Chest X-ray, PA view. Patient: 33 years old, sex F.
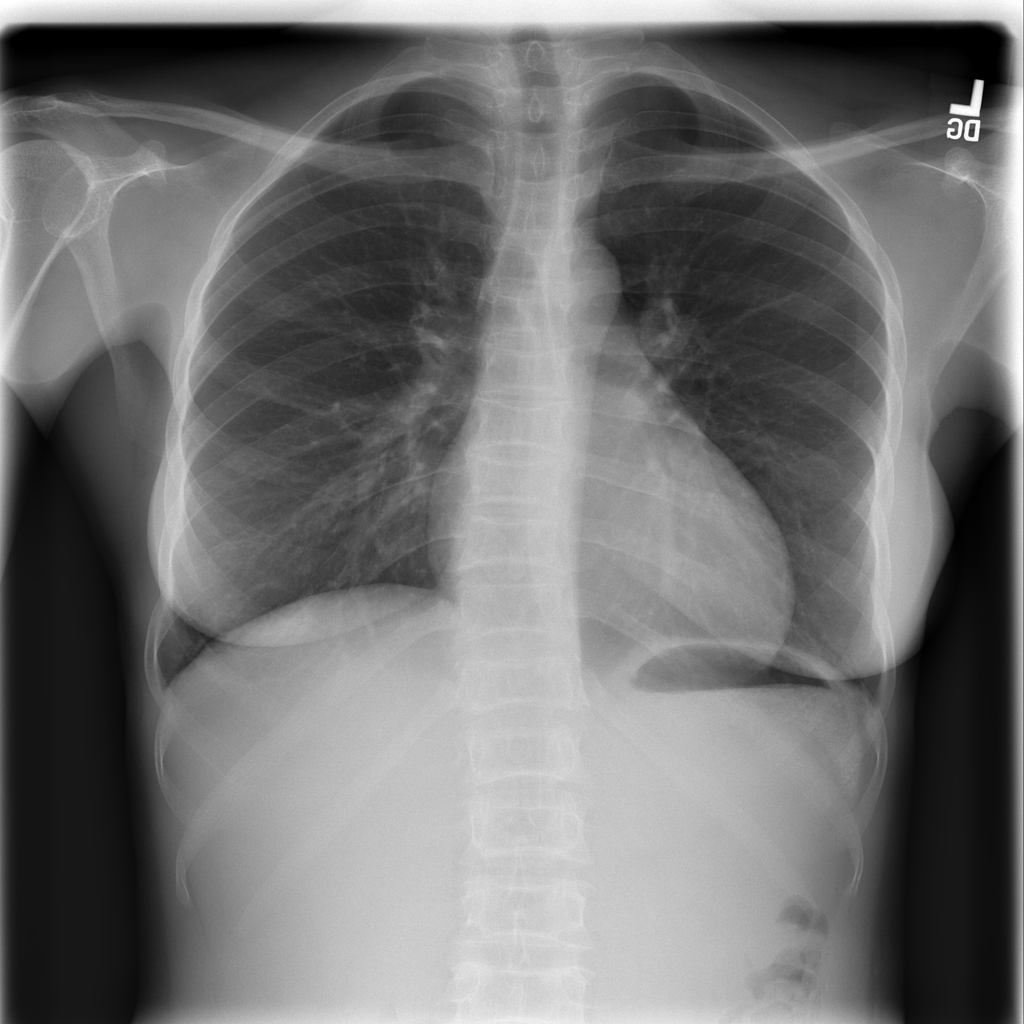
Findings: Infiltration